六年级 · 解析几何
在户外拓展活动中，小虎研究“藏宝图” 得到以下重要信息:(1) 先找到石碑东偏北 $40^{\circ}$ 方向 300 米处的 $A$ 点;(2) 再找到石碑东偏南 $30^{\circ}$ 方向 400 米处的 $B$ 点;（3）把 A，B 两个点连起来后，与正东方向相交的位置就是宝藏所在地，请用标出宝藏地点。
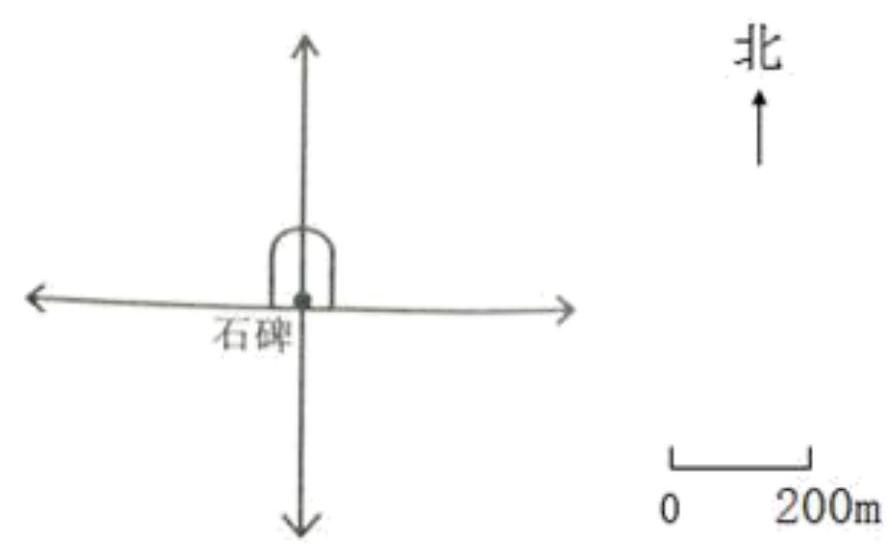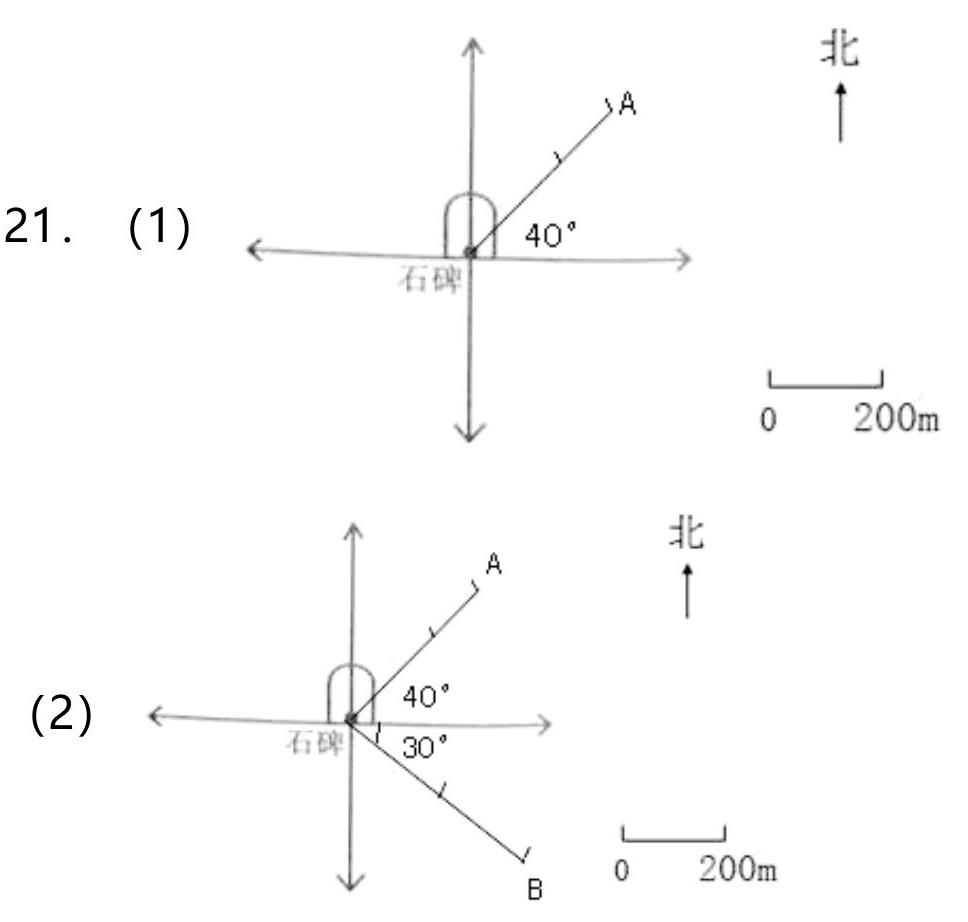
答案: (1)